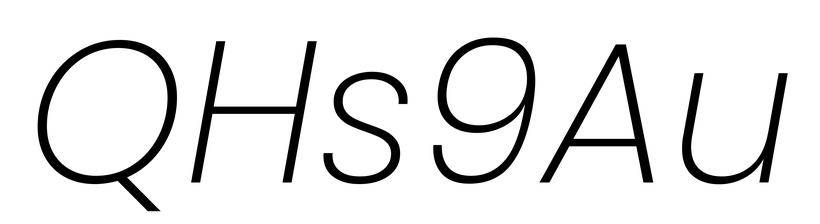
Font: Poppins-ExtraLightItalic